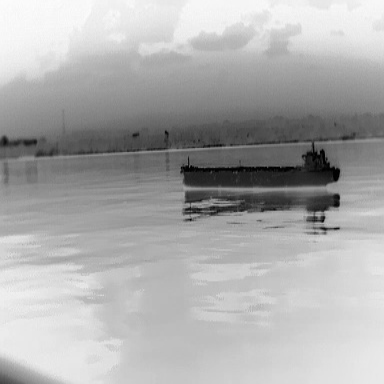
There is a liner in the infrared image.